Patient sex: F
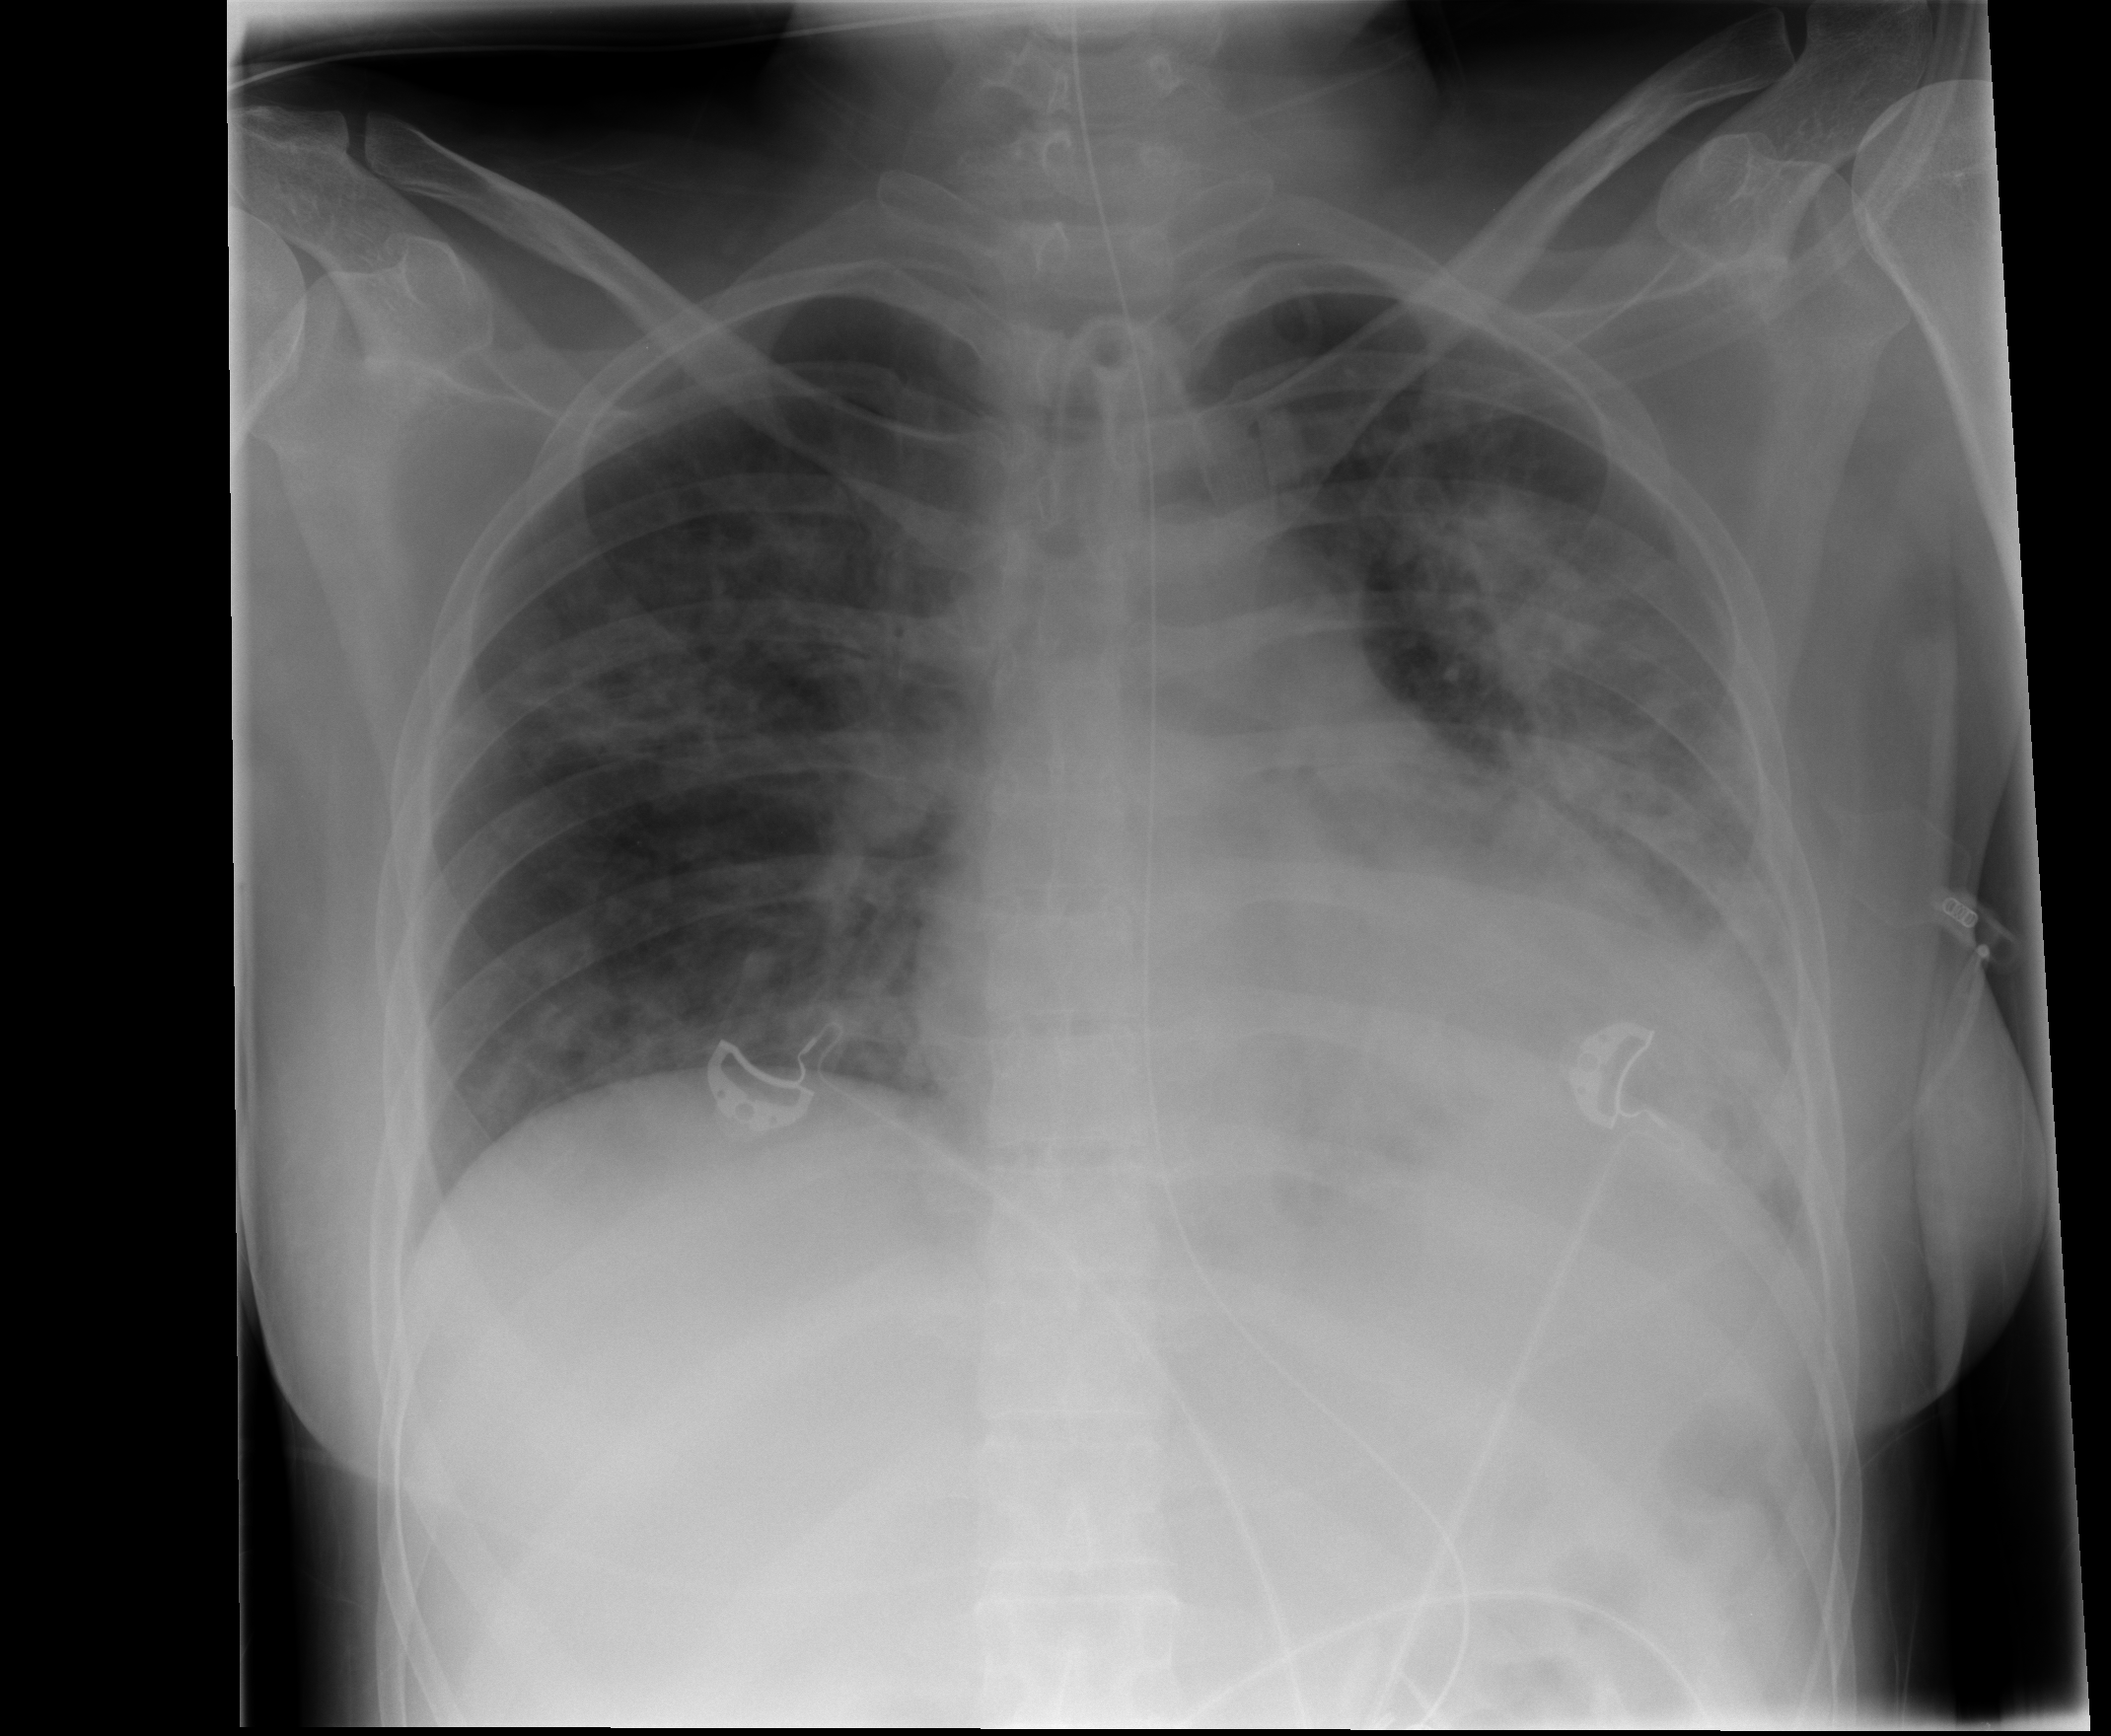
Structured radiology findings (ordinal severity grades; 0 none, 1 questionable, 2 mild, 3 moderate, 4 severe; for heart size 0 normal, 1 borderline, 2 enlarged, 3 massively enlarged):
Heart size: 2
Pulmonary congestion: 1
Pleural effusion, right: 0
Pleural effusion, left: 2
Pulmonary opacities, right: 3
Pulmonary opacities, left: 3
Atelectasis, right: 2
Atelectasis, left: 2